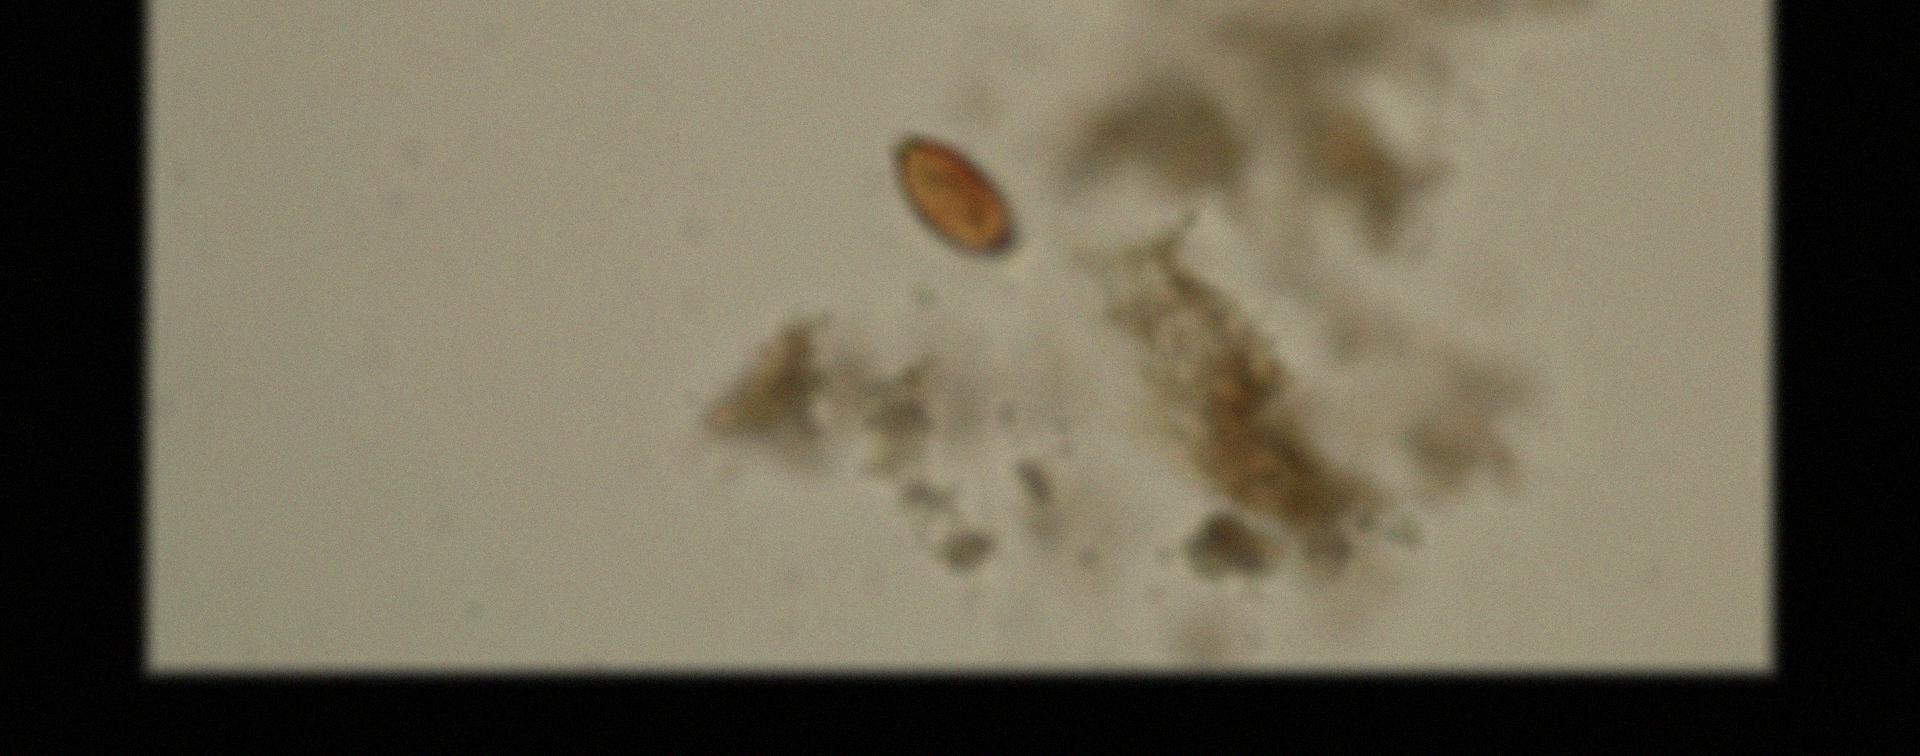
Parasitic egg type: Trichuris trichiura